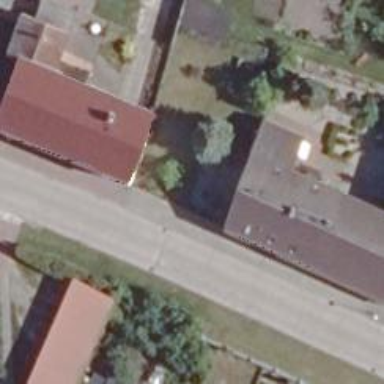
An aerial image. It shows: Residential road with concrete surface.